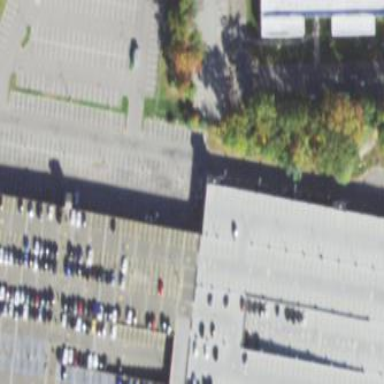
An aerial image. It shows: Multi-storey parking building.